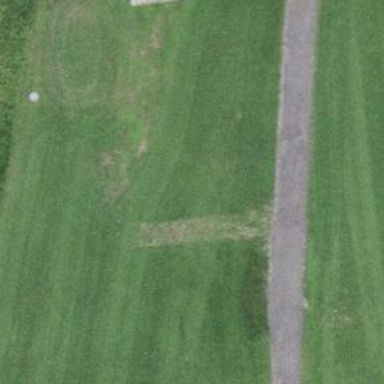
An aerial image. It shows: Golf fairway surrounded by grass.